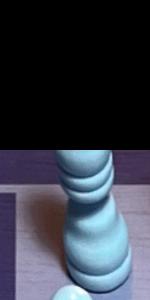
Label: Bishop_White